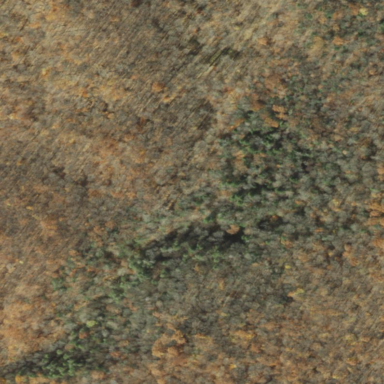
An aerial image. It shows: Woodland with evergreen needle-leaved trees.